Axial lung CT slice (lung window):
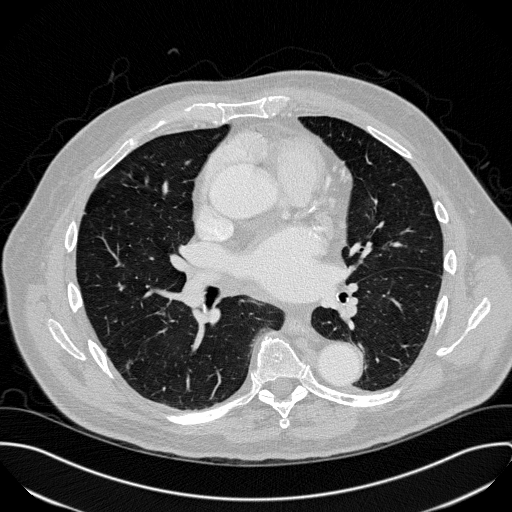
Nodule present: no